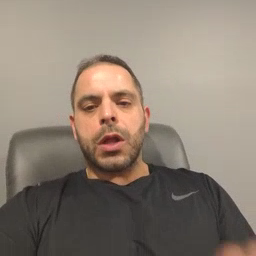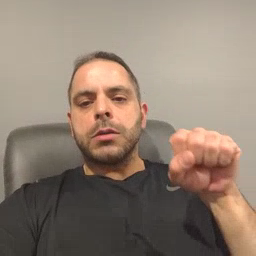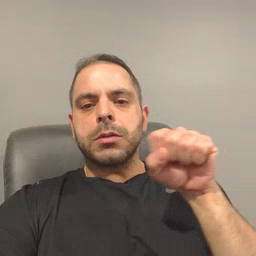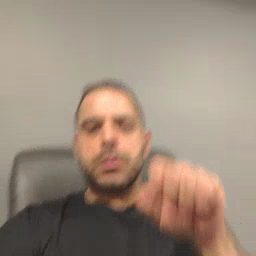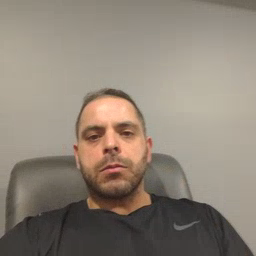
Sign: carrot